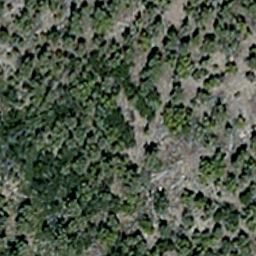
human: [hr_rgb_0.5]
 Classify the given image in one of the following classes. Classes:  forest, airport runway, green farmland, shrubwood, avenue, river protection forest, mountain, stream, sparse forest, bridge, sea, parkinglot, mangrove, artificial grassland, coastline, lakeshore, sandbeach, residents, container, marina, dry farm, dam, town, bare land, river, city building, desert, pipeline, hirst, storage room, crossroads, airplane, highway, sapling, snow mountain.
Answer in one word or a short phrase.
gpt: sparse forest